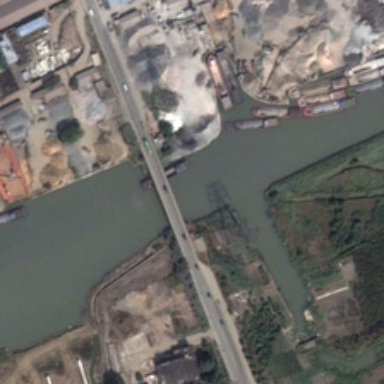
A bridge is on a river with many boats in it .